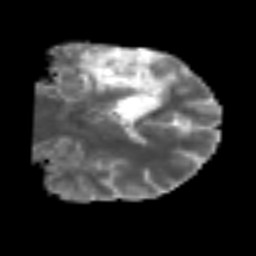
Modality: MD
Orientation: coronal
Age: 50
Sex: male
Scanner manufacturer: siemens
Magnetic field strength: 3 T
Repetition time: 6.1 s
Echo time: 0.101 s